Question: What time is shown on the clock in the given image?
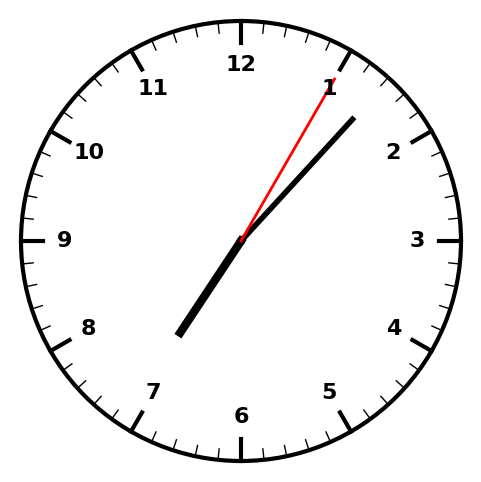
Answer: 07:07:05